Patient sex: M
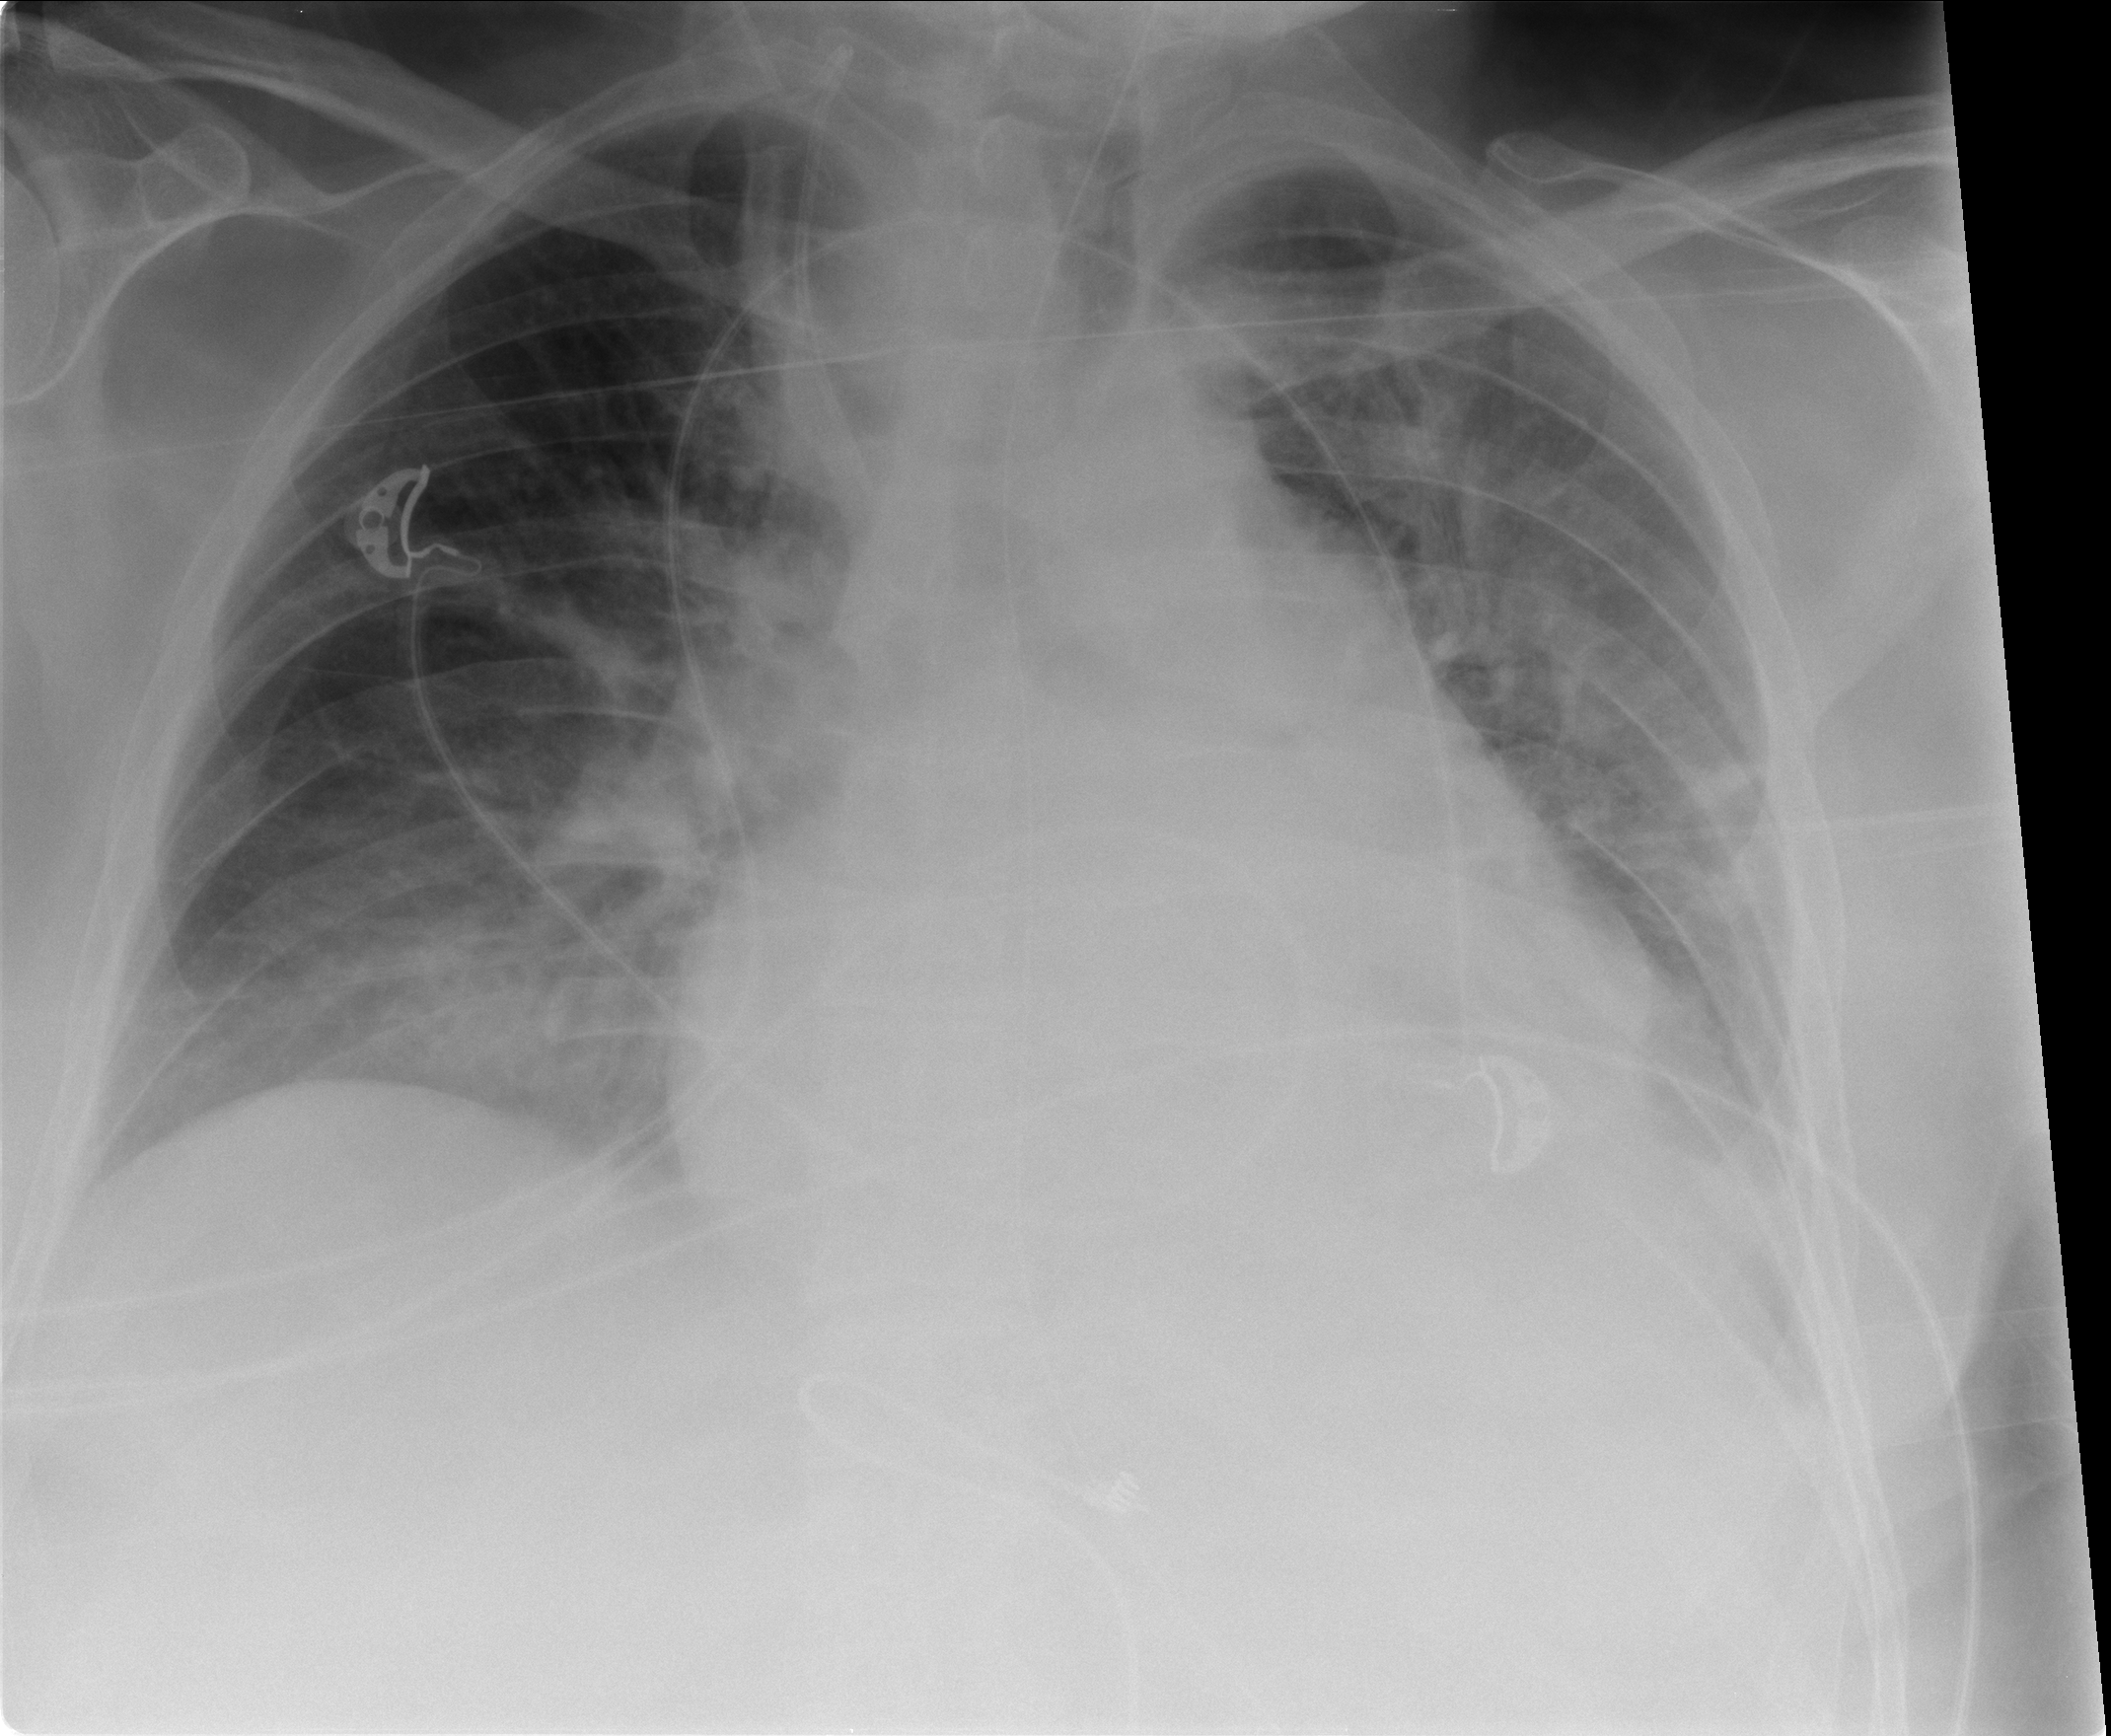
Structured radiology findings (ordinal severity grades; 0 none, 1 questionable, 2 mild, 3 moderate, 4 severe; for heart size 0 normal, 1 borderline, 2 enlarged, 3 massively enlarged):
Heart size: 2
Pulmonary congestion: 2
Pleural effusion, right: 0
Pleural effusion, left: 2
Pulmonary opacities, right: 0
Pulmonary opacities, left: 0
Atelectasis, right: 2
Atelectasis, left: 2